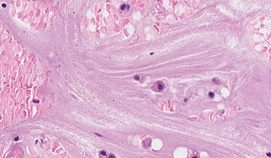
Tumor epithelial tissue: no
Tumor-associated stroma tissue: no
Normal tissue: yes